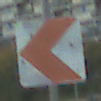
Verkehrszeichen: RichtungstafelnInKurvenKleinRechts
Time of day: MorningAfternoon
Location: Outdoor (Urban)
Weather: PartlyCloudy
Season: NotSpecified
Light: Natural